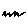
Label: zigzag